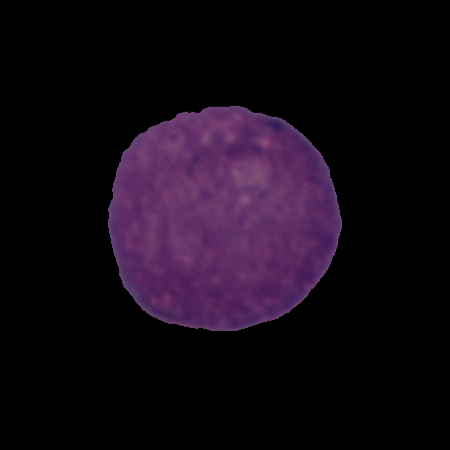
Label: cancer